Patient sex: F
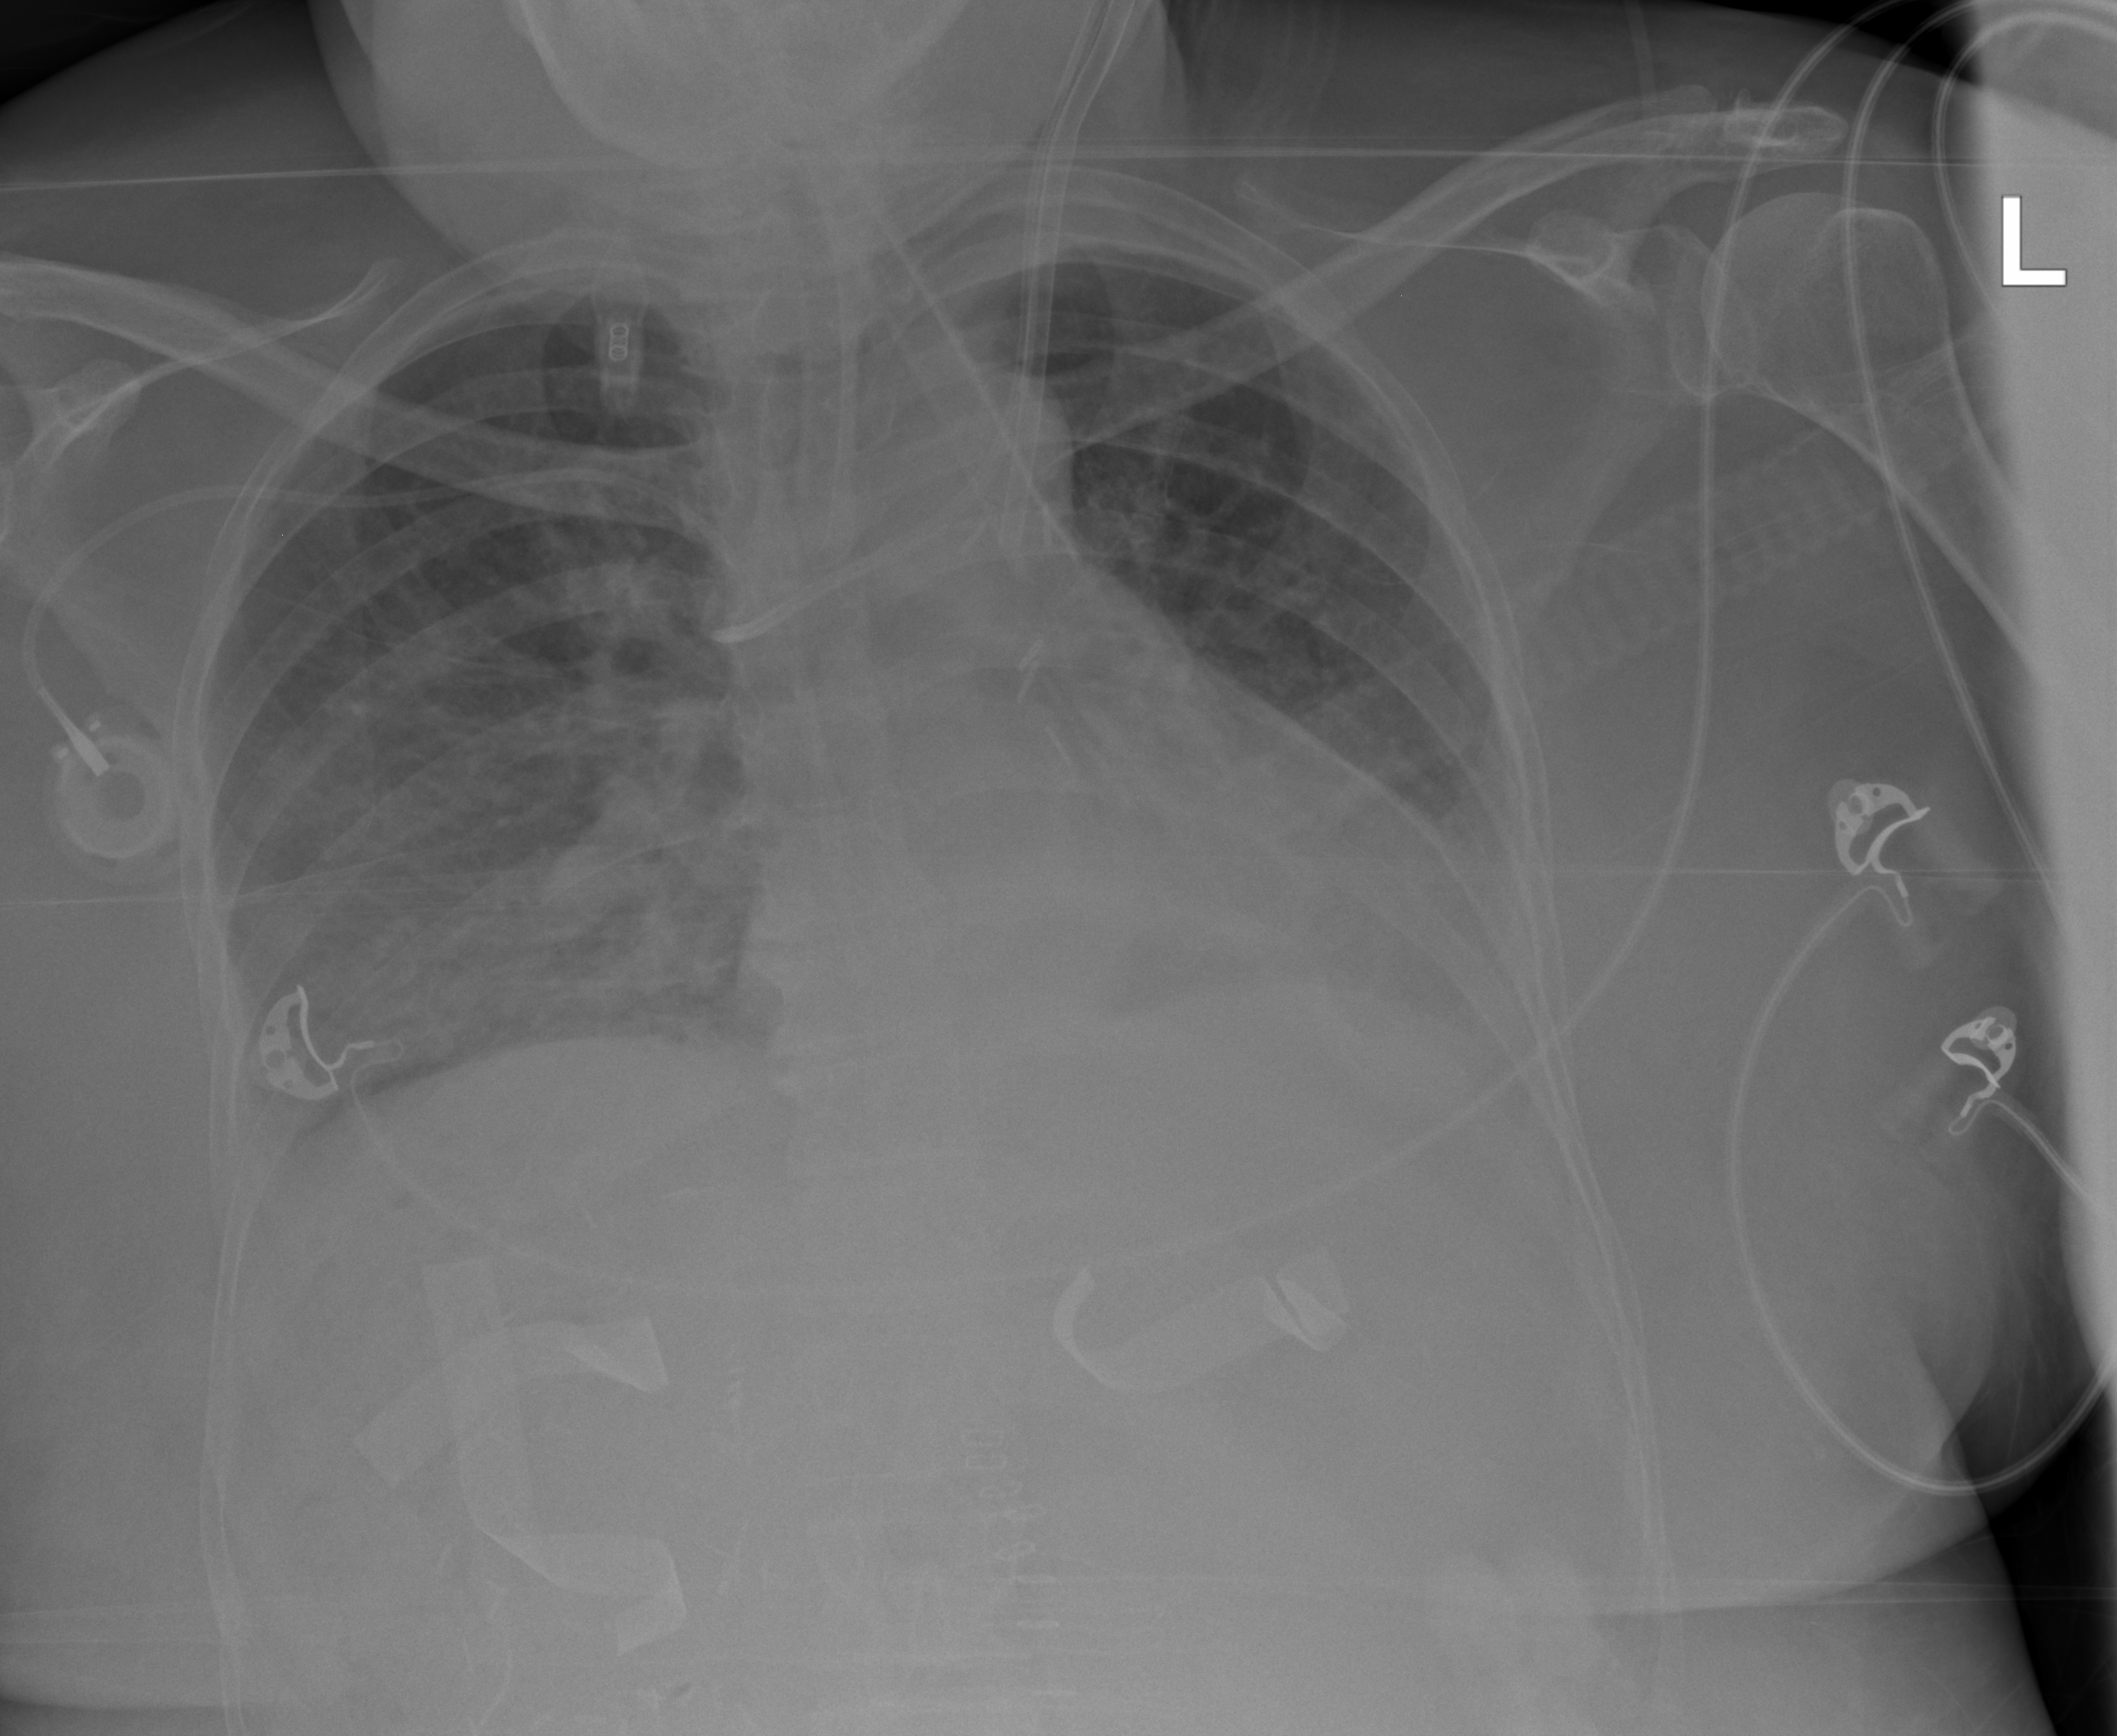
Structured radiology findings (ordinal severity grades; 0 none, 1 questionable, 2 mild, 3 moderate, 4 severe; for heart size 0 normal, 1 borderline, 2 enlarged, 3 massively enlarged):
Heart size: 2
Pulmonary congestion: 2
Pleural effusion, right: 2
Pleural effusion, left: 2
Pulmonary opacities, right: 2
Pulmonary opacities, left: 0
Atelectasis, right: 2
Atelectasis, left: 2